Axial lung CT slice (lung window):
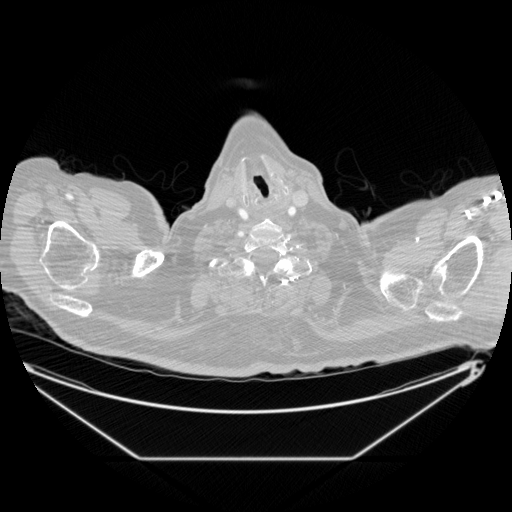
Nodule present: no